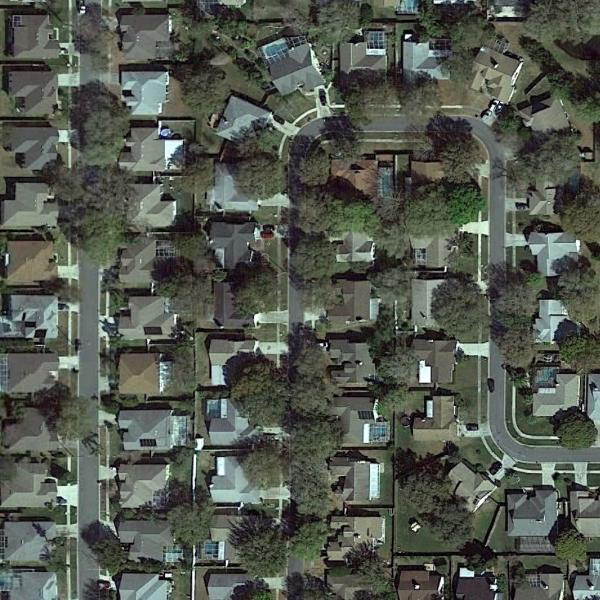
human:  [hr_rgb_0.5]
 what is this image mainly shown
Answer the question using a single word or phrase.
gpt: dense residential